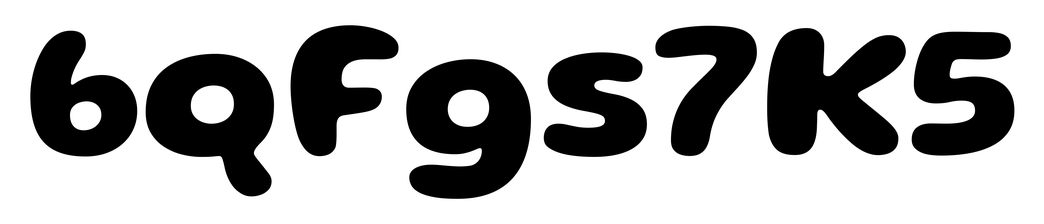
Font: Gluten_Bold